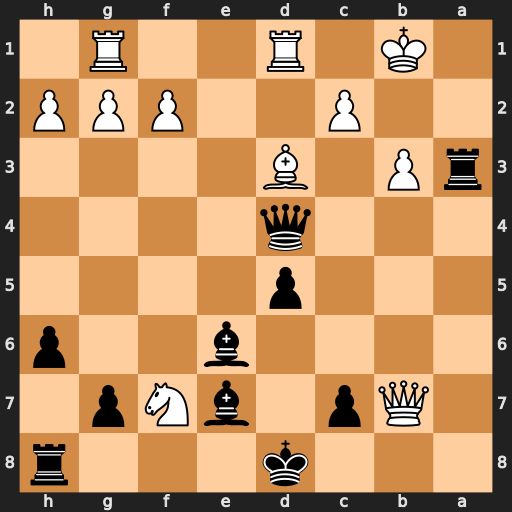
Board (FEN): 3k3r/1Qp1bNp1/4b2p/3p4/3q4/rP1B4/2P2PPP/1K1R2R1
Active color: b
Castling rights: -
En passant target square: -
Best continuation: Bxf7 Qb8+ Kd7 Bb5+ Kd6 Qxc7+ Kxc7